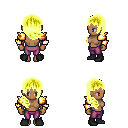
a pixel art fantasy rpg character, female body template, human, dark skin, gold arm armor, magenta pants, gold right-swept hairstyle, black shoes, four views (front, back, left, right), 2x2 character sprite sheet, small pixel art, hard edges, no anti-aliasing